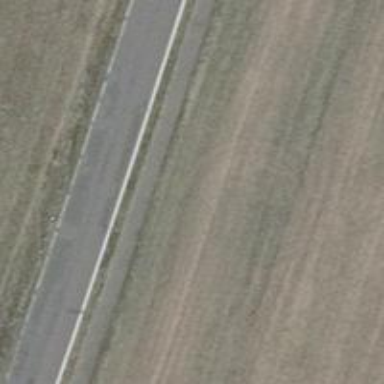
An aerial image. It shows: Asphalt path.